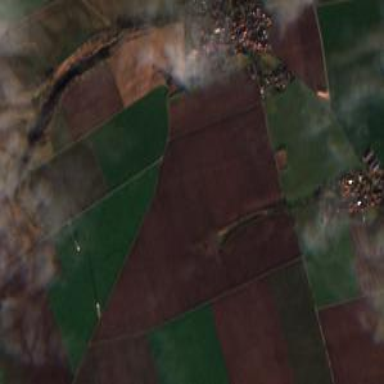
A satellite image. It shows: Picturesque farmland scene.